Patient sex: M
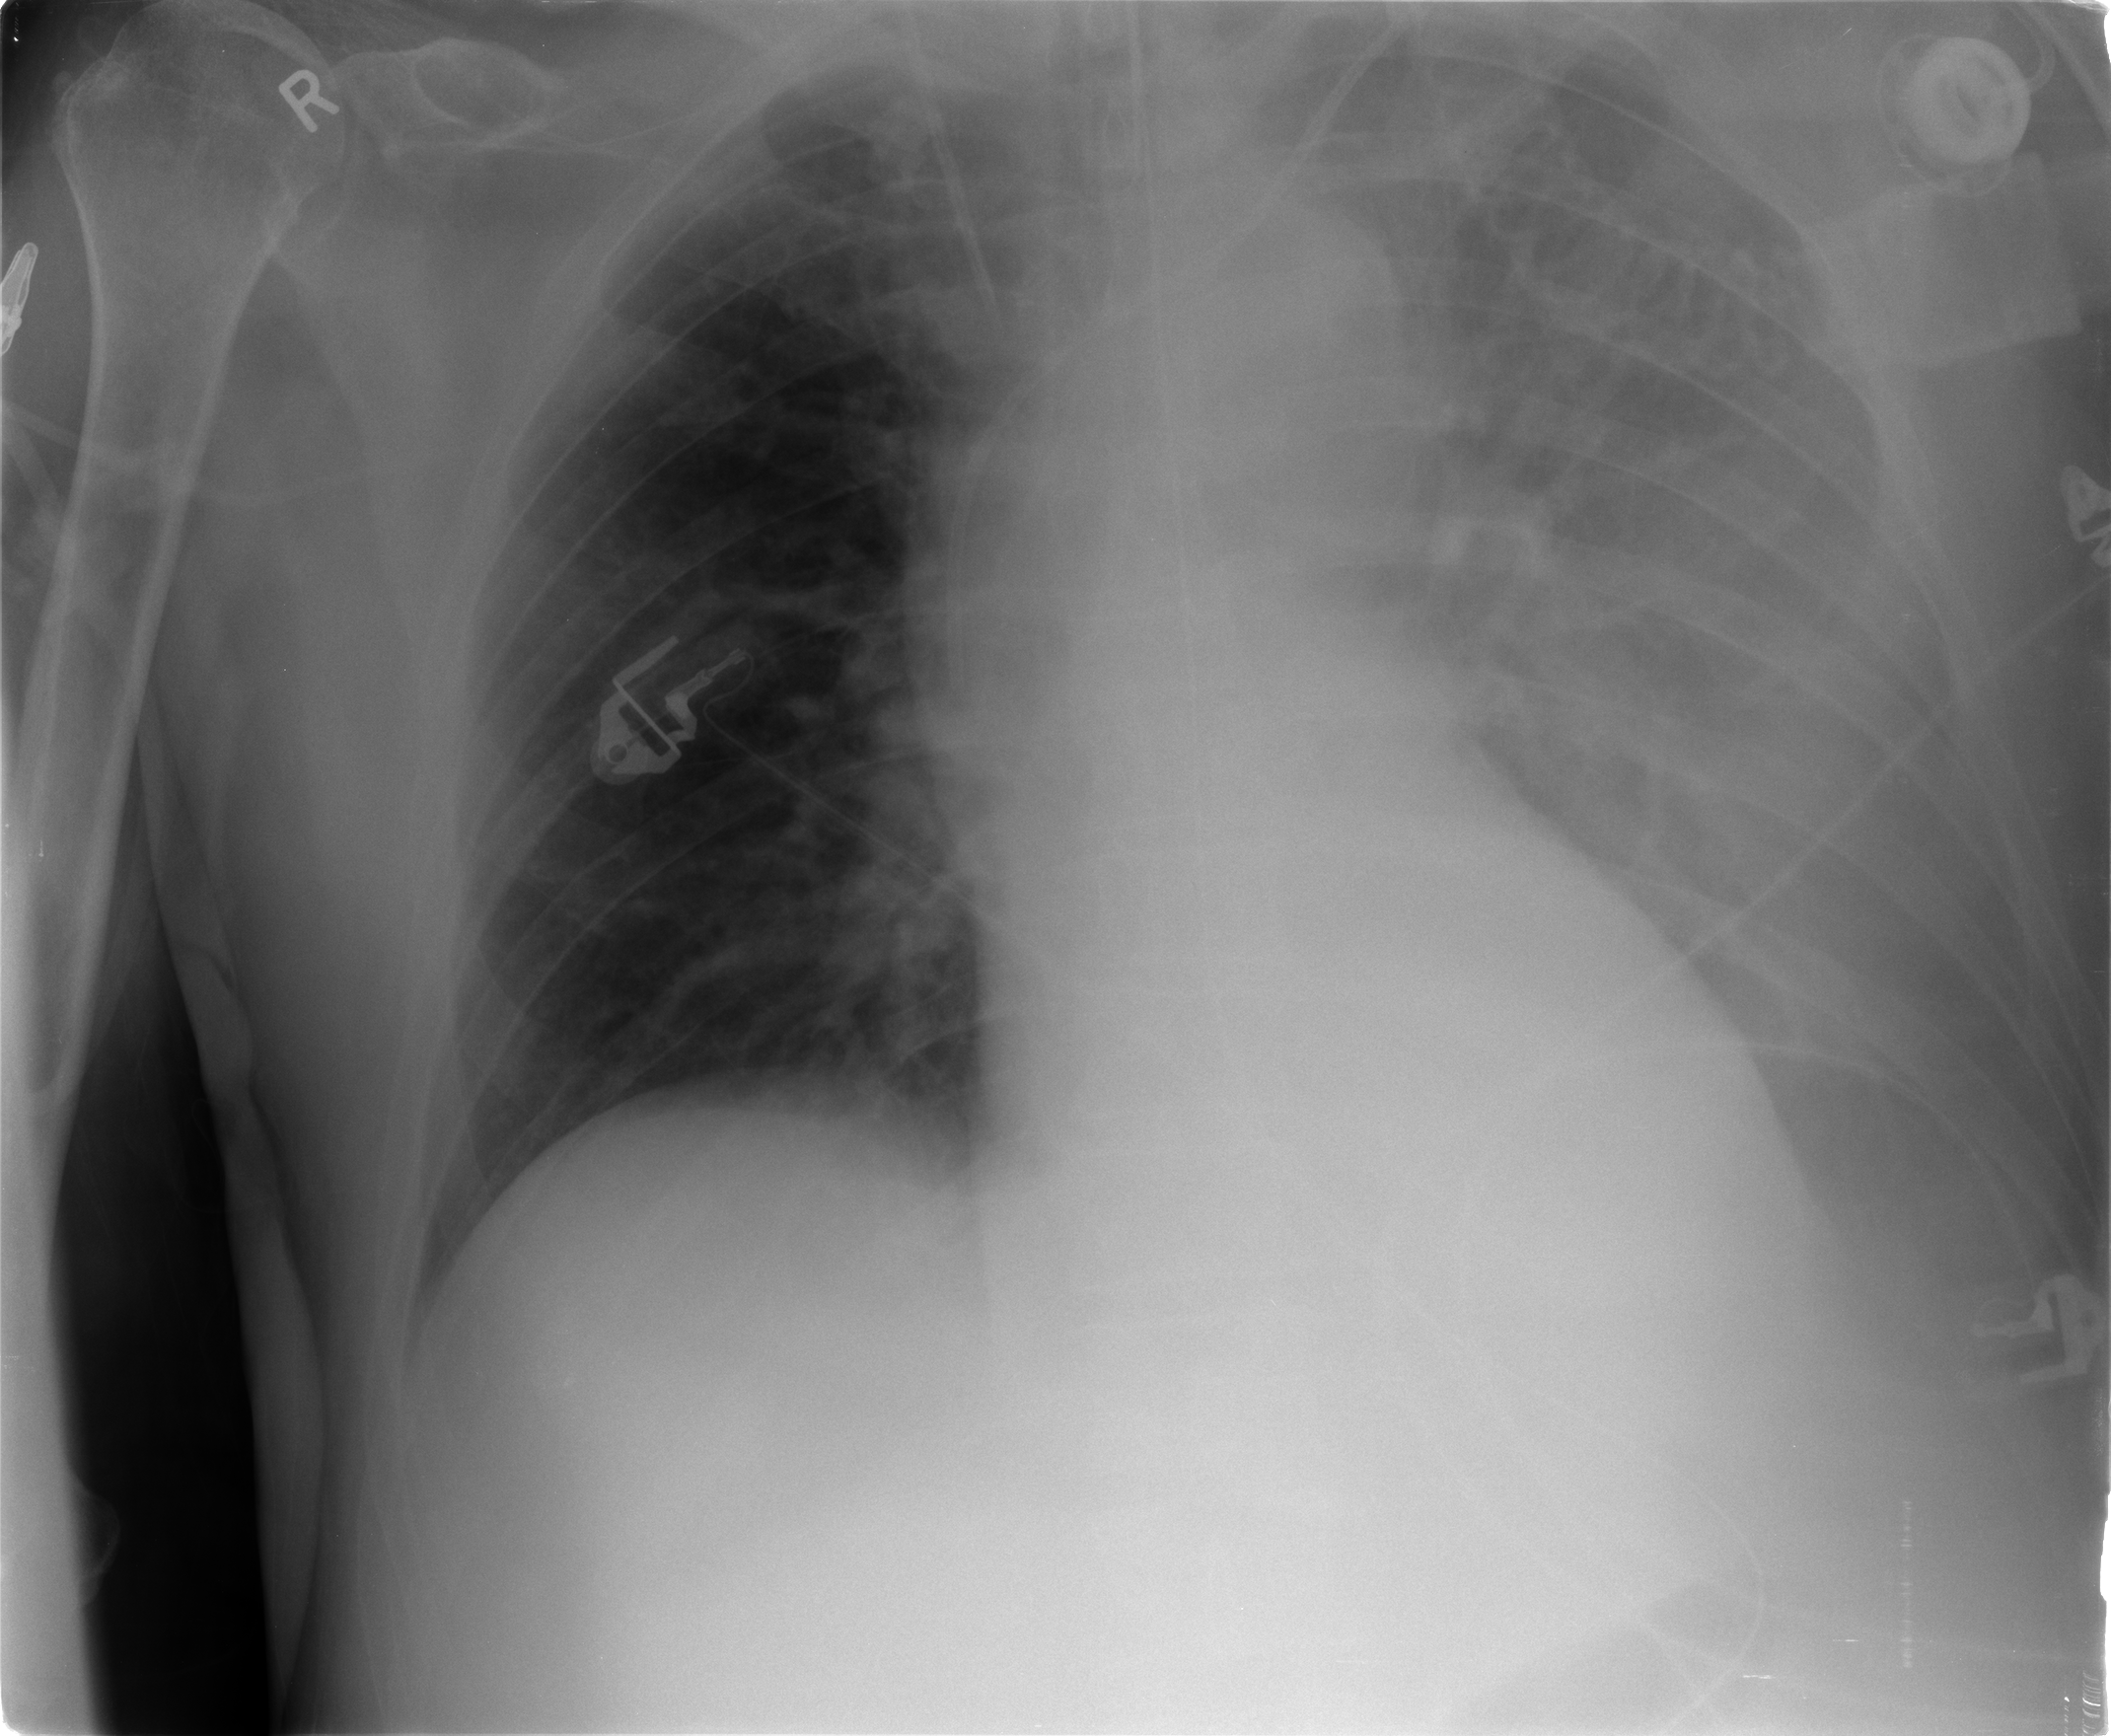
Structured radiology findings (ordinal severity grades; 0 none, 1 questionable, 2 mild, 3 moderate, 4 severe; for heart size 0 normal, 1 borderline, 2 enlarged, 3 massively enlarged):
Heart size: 0
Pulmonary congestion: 2
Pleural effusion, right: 2
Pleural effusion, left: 3
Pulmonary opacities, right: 0
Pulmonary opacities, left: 0
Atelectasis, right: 2
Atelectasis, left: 2